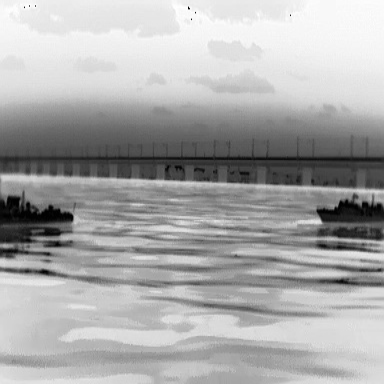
There are two warships in the infrared image.